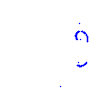
Particle: proton